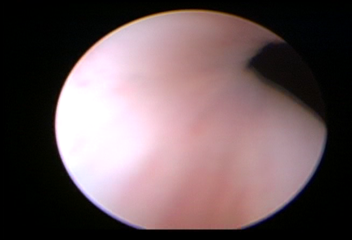
Modality: WLC
Class: Normal mucosa
Bladder cancer association: No